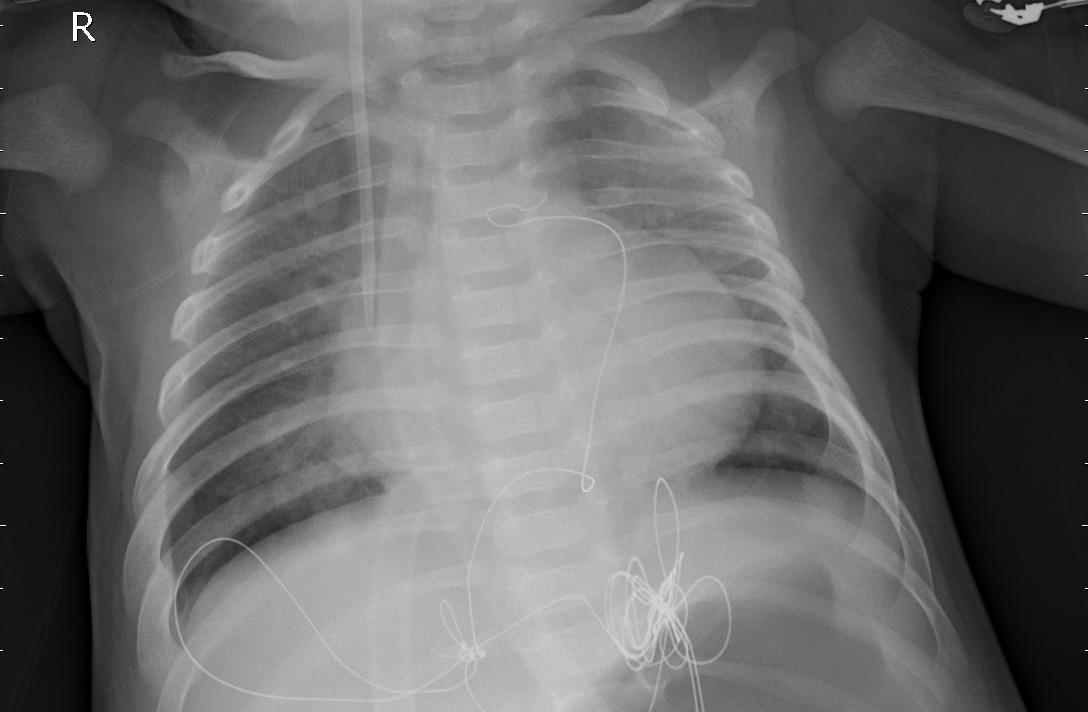
Diagnosis: PNEUMONIA